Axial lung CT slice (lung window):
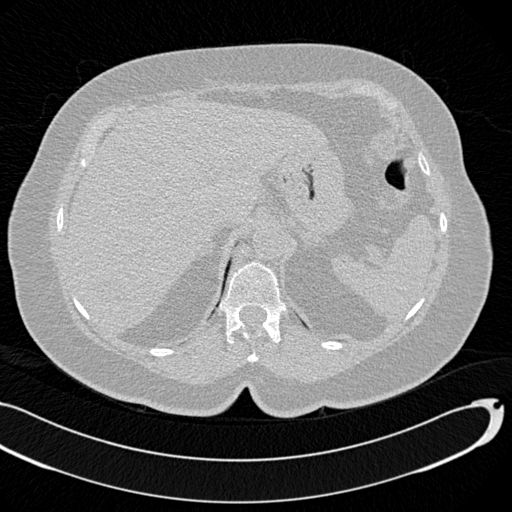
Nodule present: no